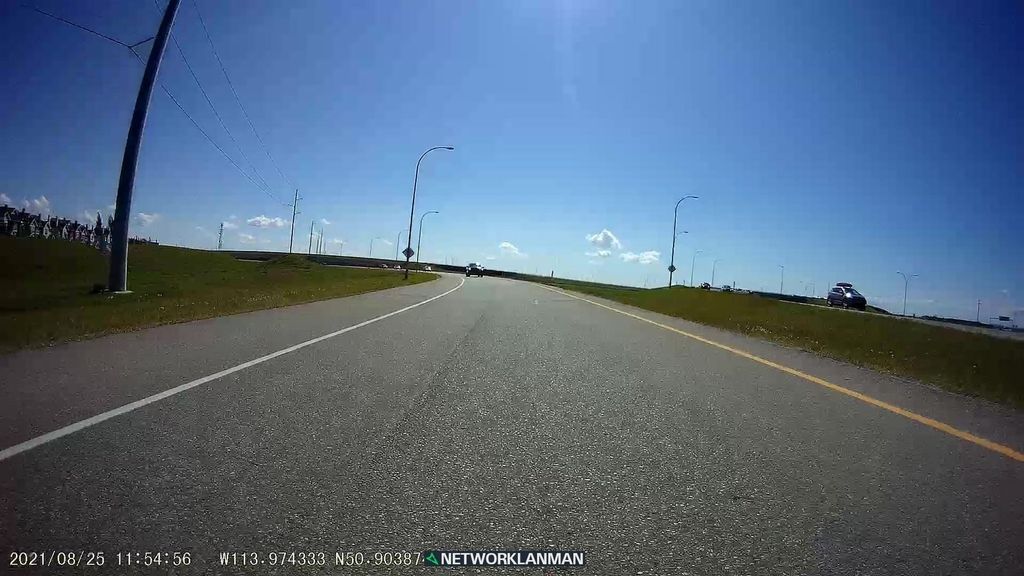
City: calgary